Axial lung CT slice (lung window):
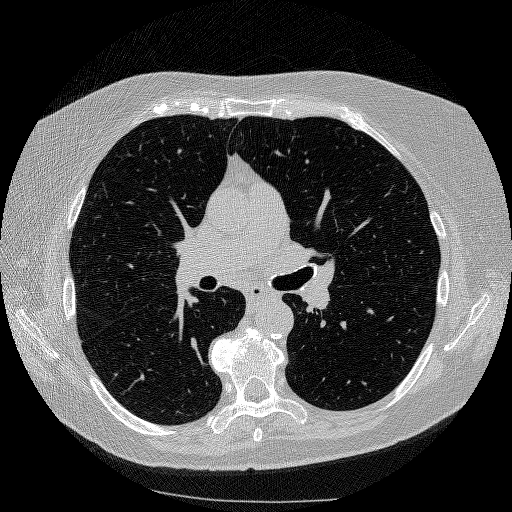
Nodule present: no